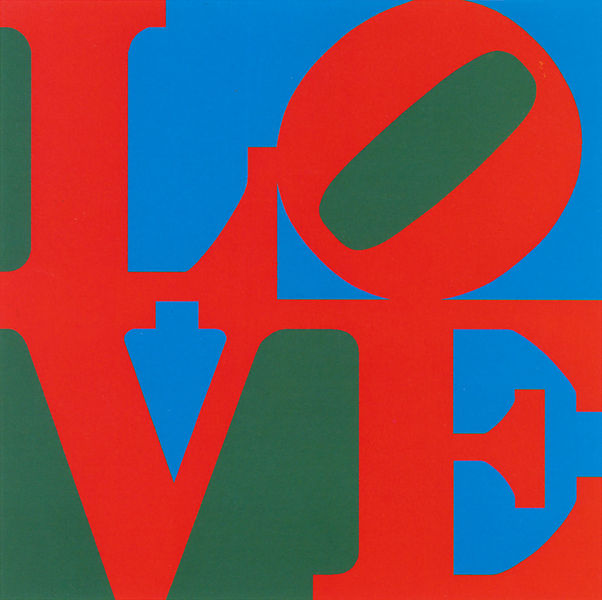
Titel: LOVE
Künstler: Robert Indiana
Institution: Indianapolis, Museum of Art, James E. Roberts Fund
Schlagwörter: blau, grün, rot, schrift, liebe, moderne, modern, grafik, text, buchstaben, diagonal, pfeil, quadrat, wort, pop, kippen, kapitale, e, l, o, lo, v, love, ve, buchstabem, kontrastfarben